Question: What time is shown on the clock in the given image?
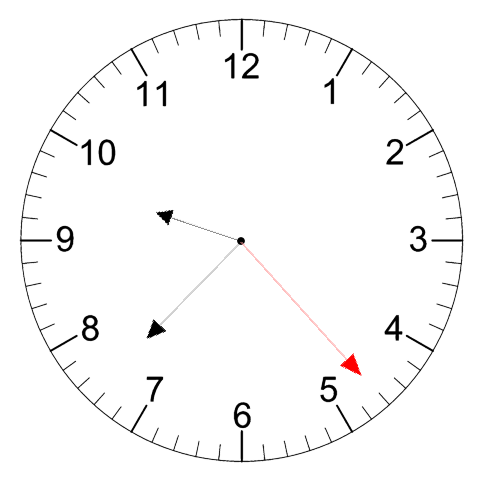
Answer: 09:37:23